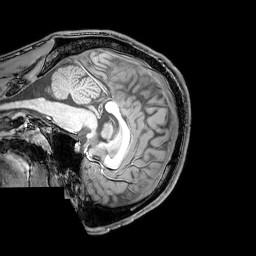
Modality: T1w
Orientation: sagittal
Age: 21
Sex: male
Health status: healthy
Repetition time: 0.081 s
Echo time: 0.037 s